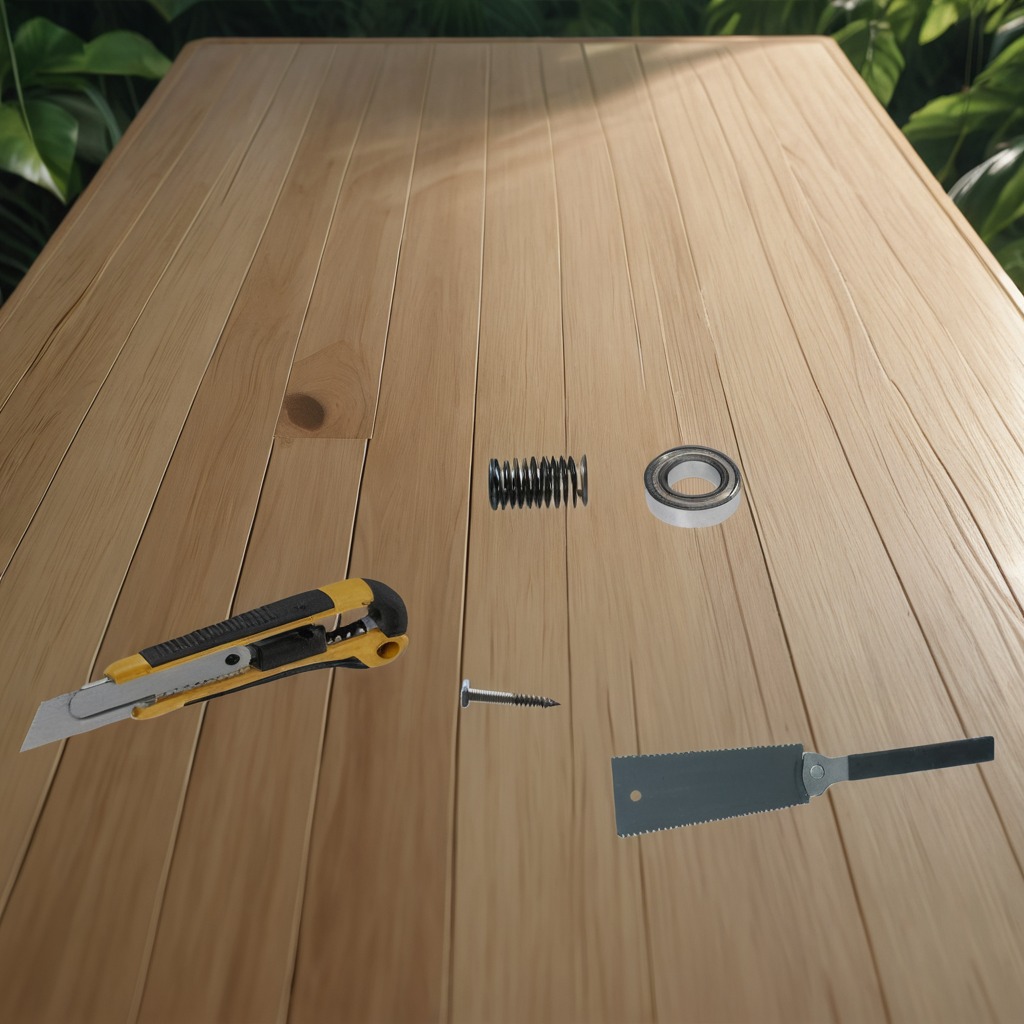
A ball bearing, a knife, a screw, and a spring are lying on the wooden table.